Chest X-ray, AP view. Patient: 41 years old, sex M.
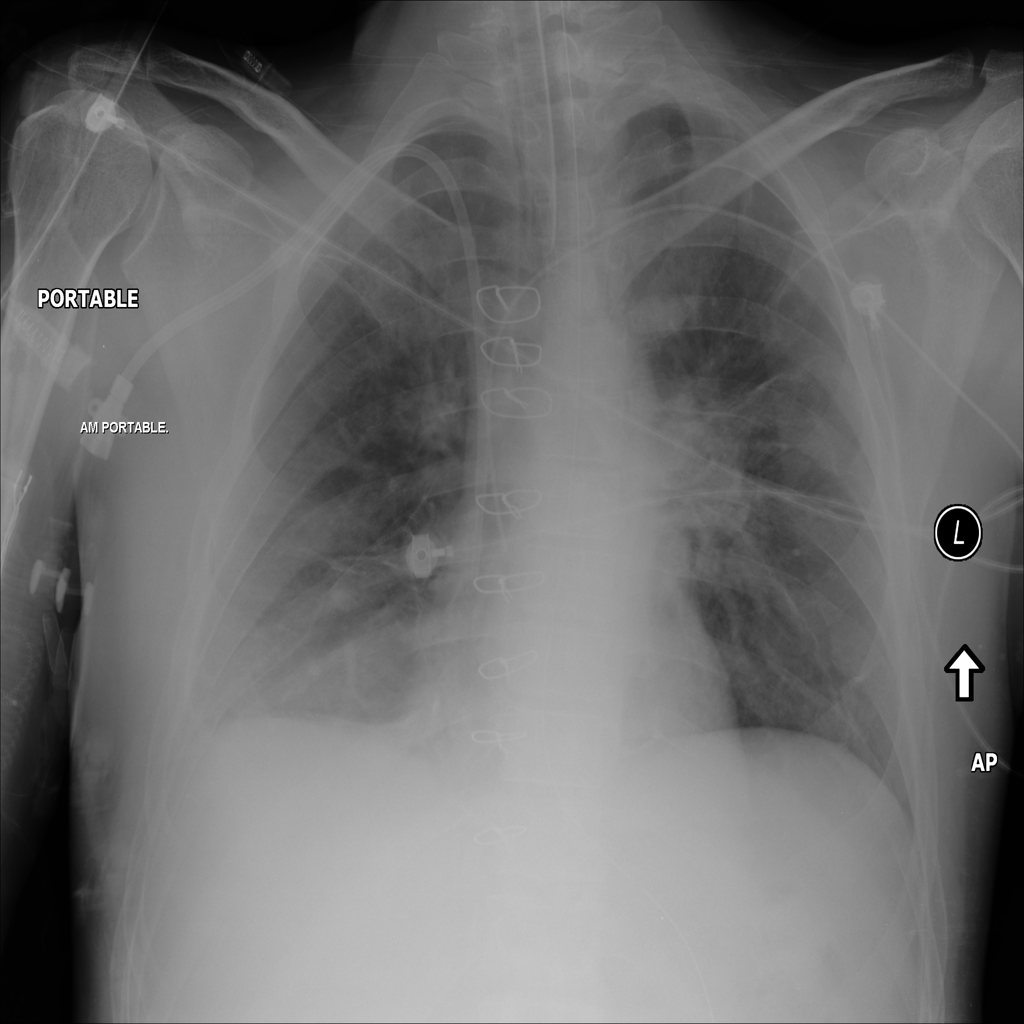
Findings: Mass